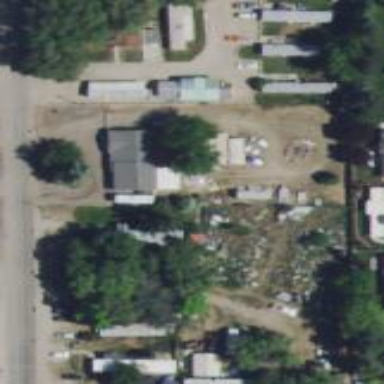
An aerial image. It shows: Residential area known as trailer park.